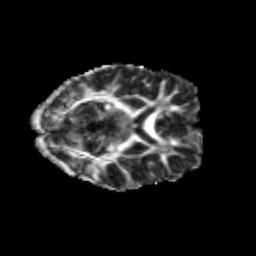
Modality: FA
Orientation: axial
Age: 20
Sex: female
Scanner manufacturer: siemens
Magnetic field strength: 3 T
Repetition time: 3.5 s
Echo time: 0.113 s